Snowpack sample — Loveland Pass, Silver Plume, Colorado, USA (1/12/25, 11:40 AM MST)
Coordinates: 39.66, -105.88
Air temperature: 7 °F
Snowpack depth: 140 cm
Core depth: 10 cm
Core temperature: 41 °F
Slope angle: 11°, slope face: 30°
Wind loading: high
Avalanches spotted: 2
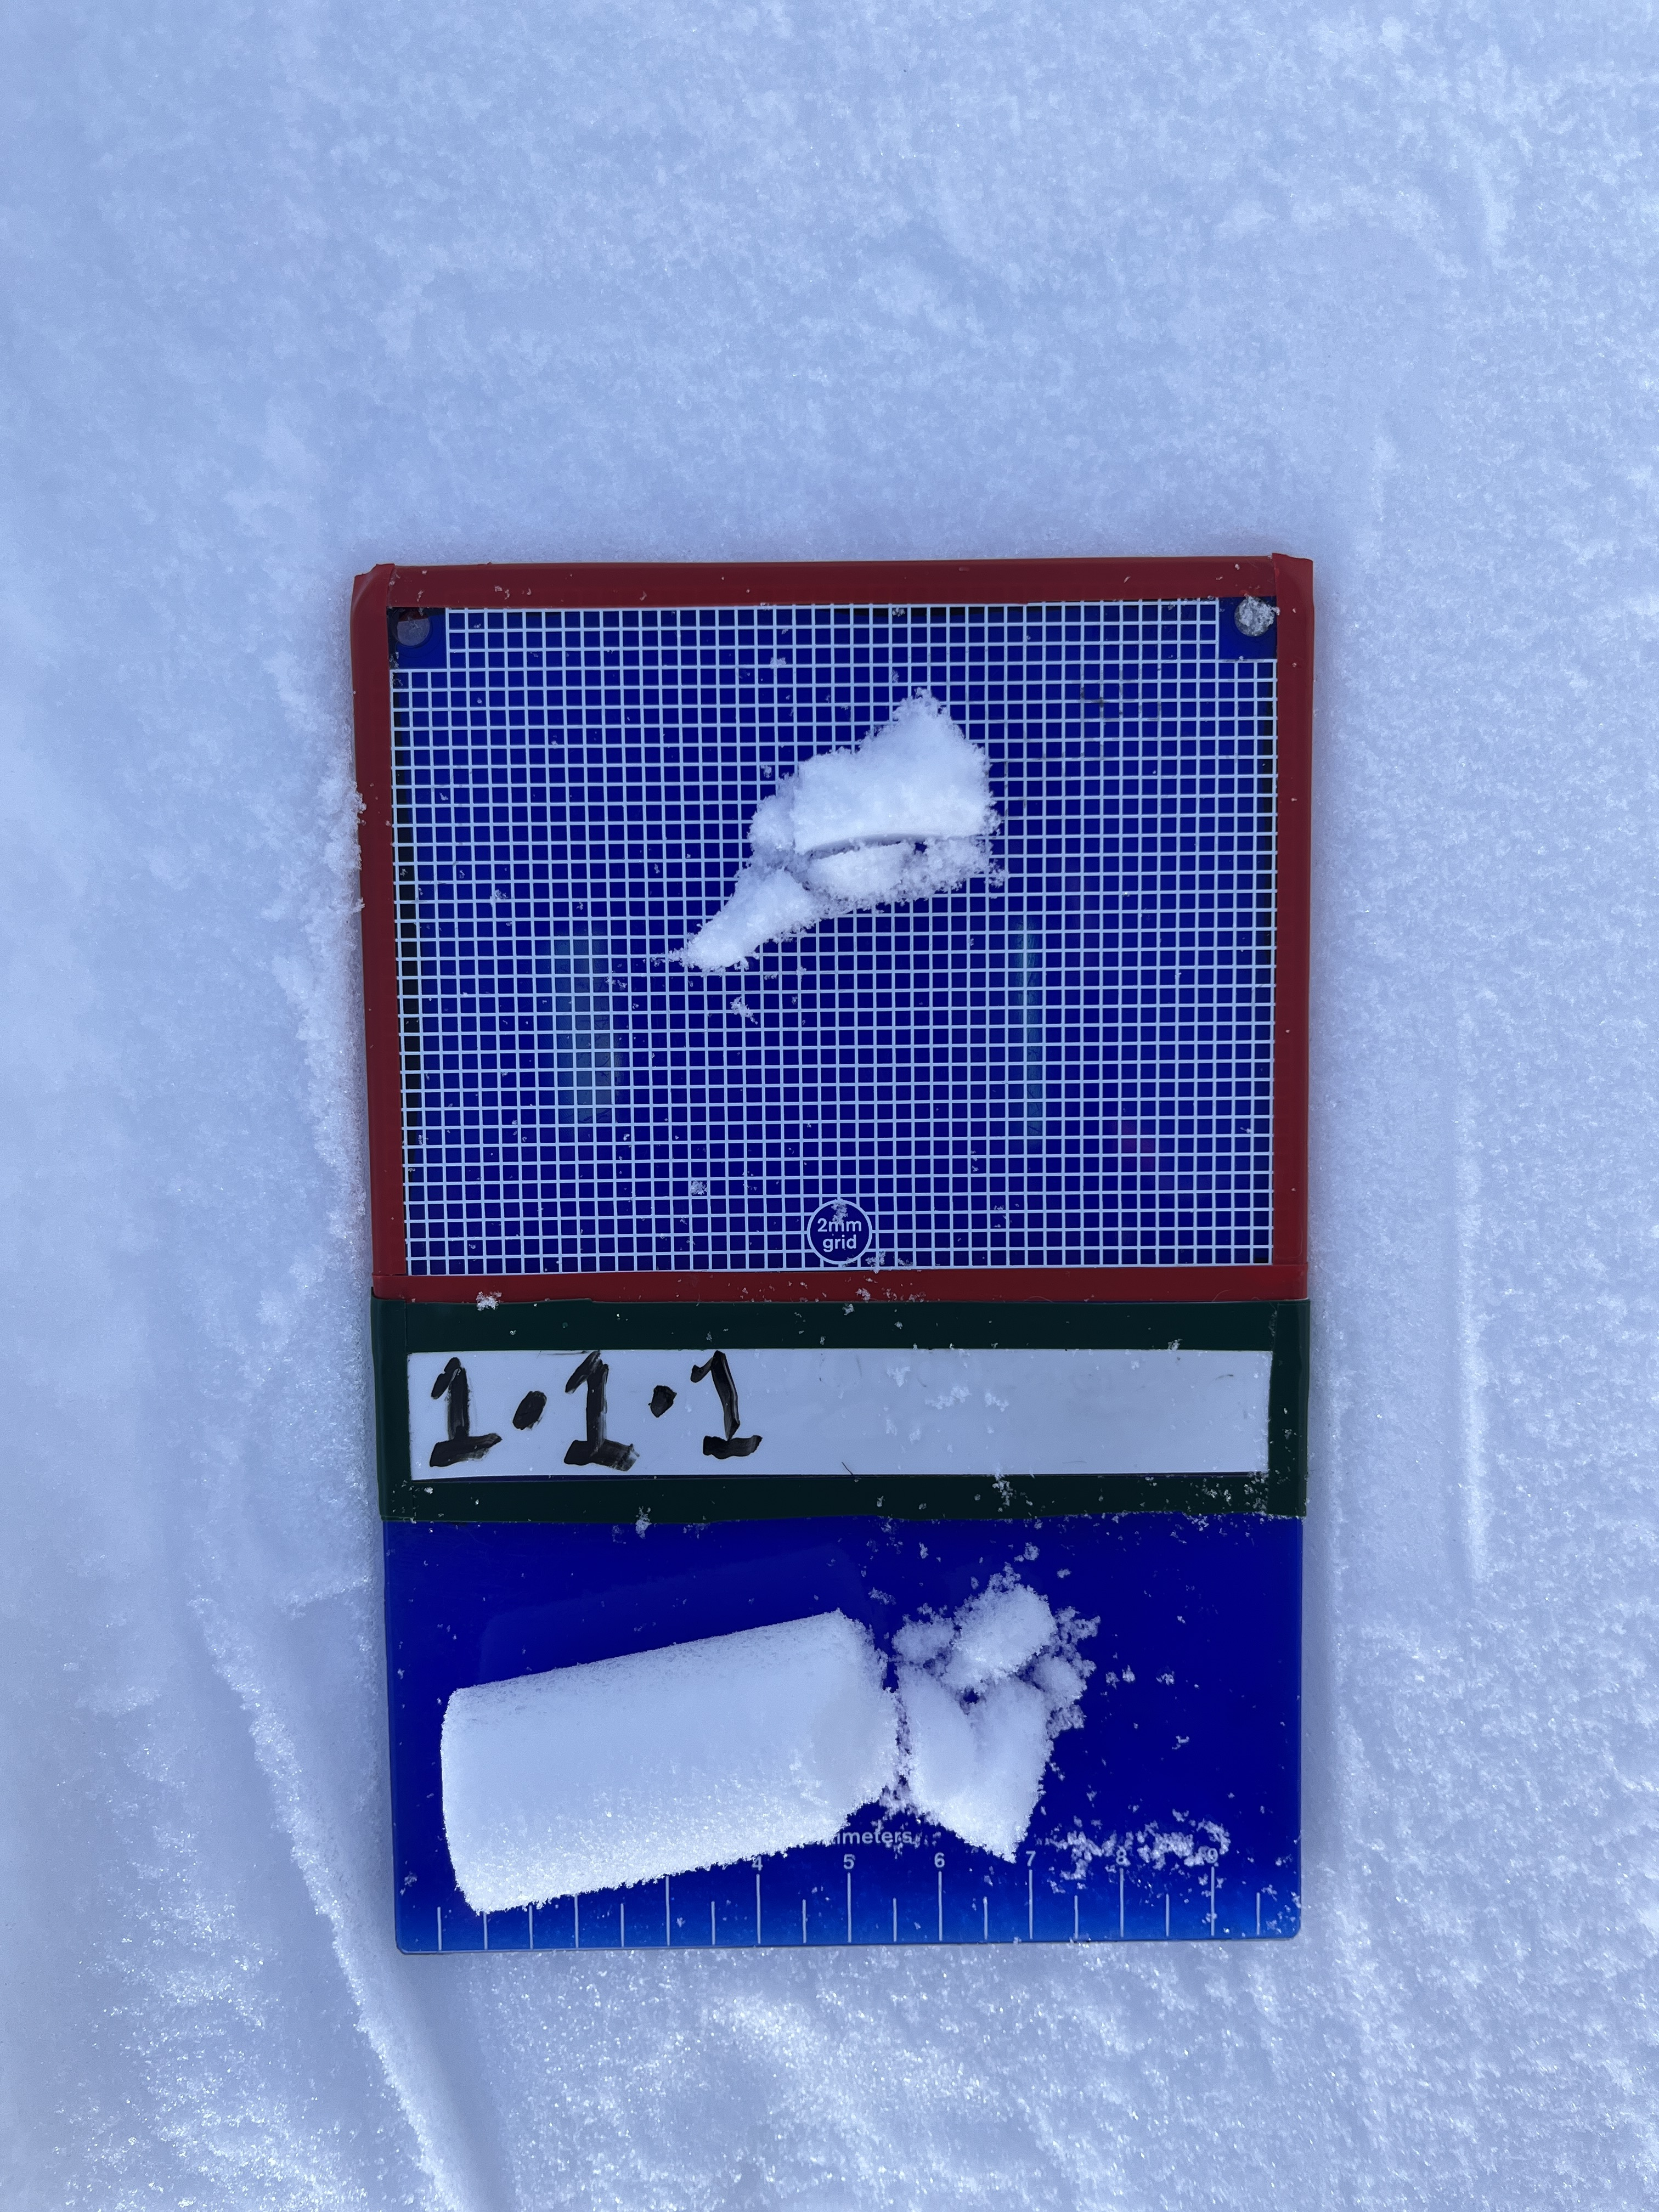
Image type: crystal_card
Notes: Pilot using slightly modified coring method that took too large segment for snow profile picturing, advised not to use in higher level models. Two avalanche on south face nearby, partially cloudy with light snow in the last 24 hours. Lots of wind loading on eastern features.